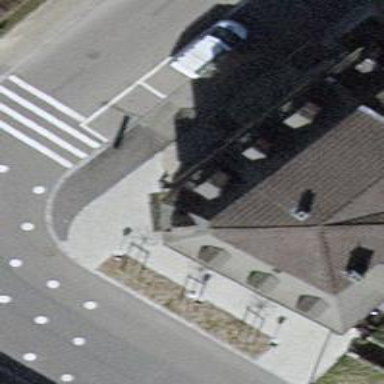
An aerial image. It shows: Pub.